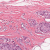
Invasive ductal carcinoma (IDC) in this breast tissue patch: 0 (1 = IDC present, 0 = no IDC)